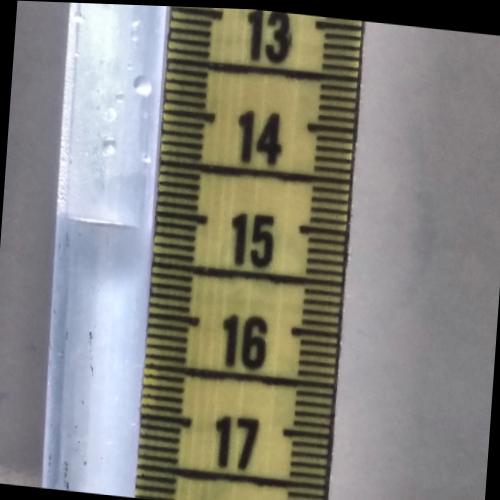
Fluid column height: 15.2 cm